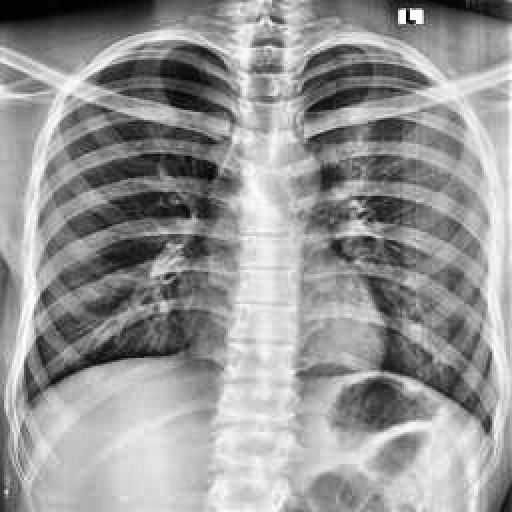
Finding: NORMAL